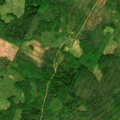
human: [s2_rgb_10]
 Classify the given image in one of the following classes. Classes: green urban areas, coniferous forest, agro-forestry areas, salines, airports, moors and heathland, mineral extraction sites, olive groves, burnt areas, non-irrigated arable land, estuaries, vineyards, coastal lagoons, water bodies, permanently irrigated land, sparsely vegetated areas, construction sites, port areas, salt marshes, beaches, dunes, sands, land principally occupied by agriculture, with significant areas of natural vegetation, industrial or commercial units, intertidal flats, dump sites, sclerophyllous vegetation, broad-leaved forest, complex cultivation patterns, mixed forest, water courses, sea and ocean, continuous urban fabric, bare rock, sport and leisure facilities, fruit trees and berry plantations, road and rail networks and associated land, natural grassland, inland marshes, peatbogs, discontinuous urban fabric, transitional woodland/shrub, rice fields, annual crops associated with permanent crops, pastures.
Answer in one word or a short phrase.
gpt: coniferous forest, mixed forest, transitional woodland/shrub